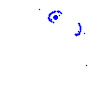
Particle: electron